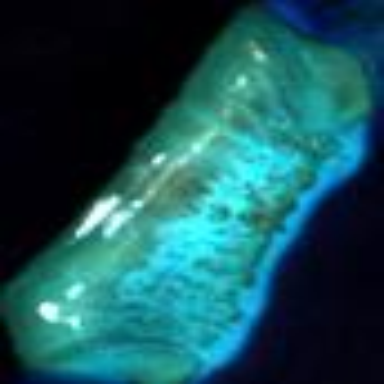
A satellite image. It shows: Beautiful reef in its natural state.